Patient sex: M
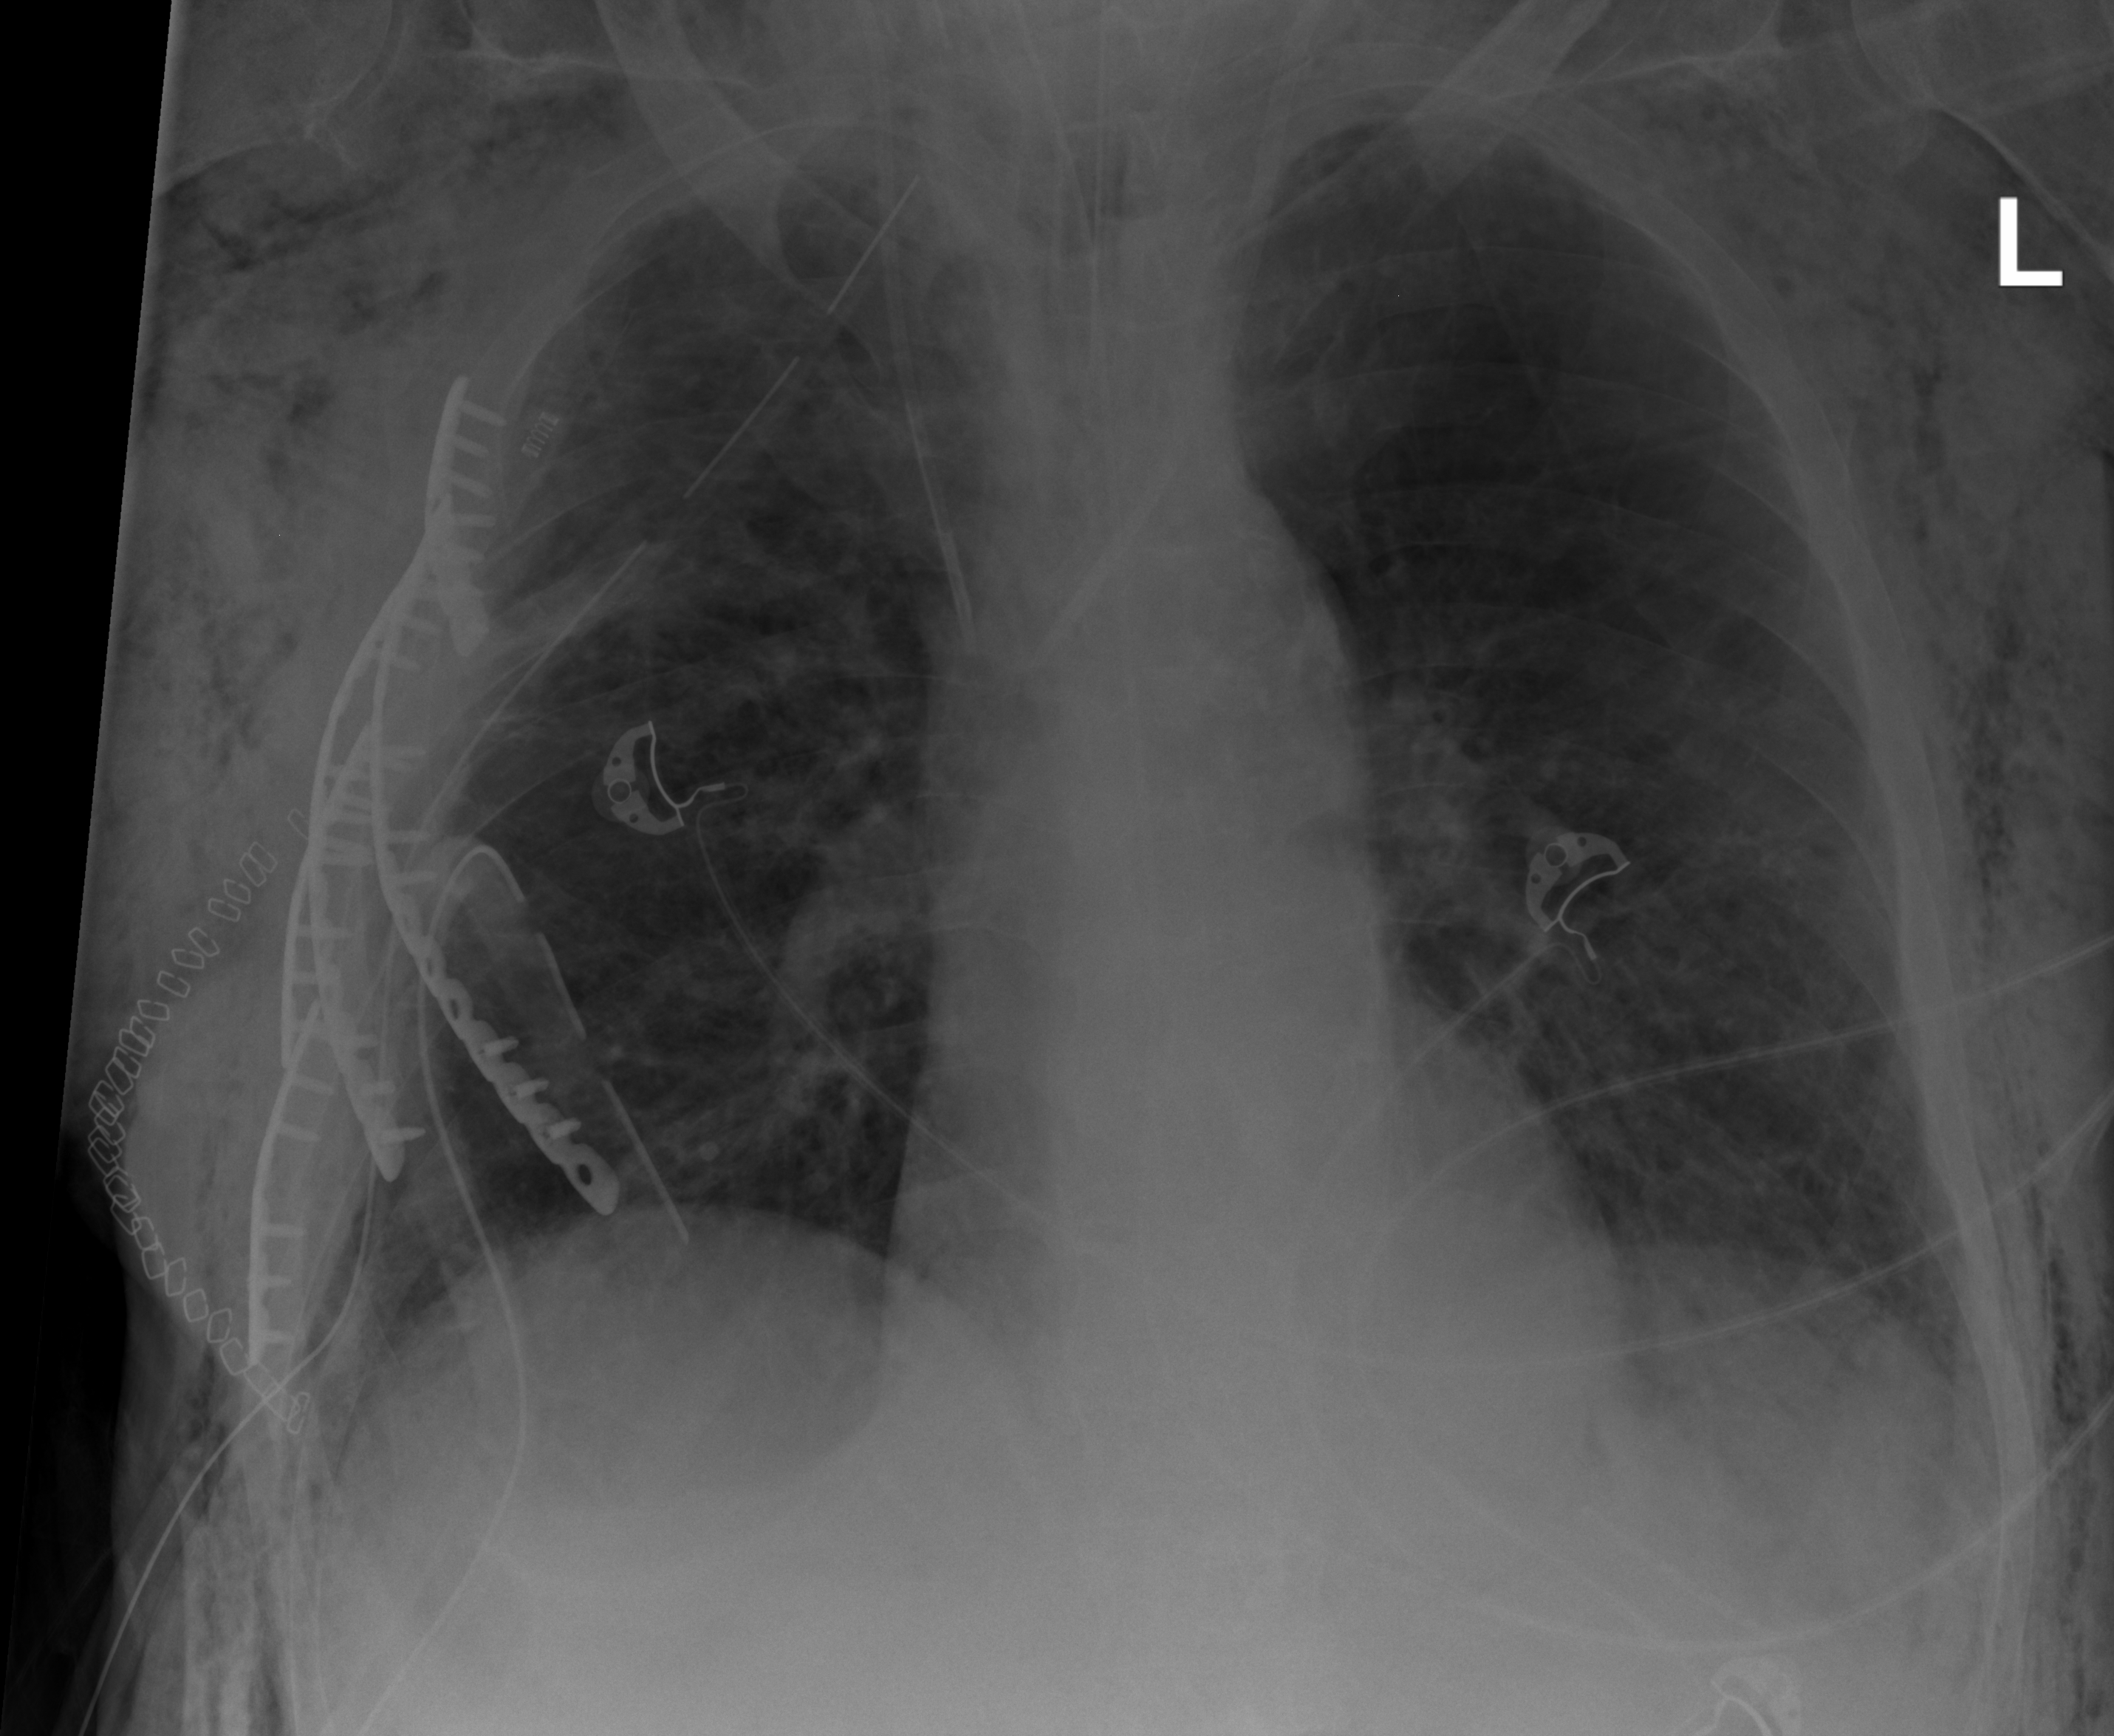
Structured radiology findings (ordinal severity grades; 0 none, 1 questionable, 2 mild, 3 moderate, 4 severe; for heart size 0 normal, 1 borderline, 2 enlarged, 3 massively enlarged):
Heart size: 0
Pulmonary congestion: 0
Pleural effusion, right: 0
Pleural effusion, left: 0
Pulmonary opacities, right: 0
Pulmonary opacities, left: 0
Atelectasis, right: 2
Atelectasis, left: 0